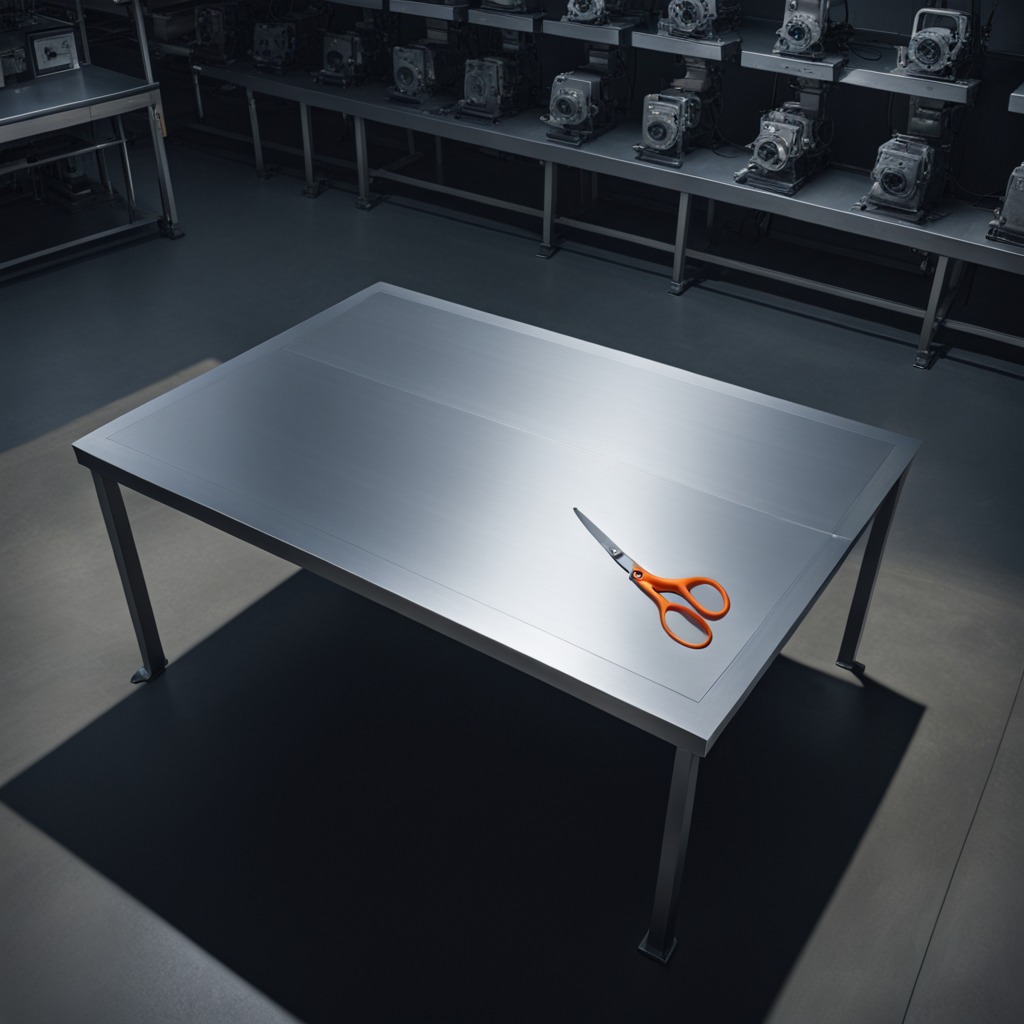
A scissor is lying on the tabletop.